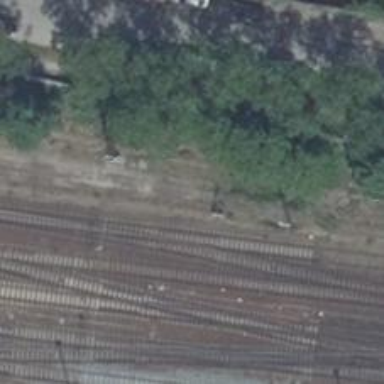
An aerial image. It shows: Railway signal.